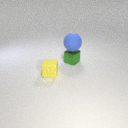
small yellow rubber cube to the left of small green metal cube